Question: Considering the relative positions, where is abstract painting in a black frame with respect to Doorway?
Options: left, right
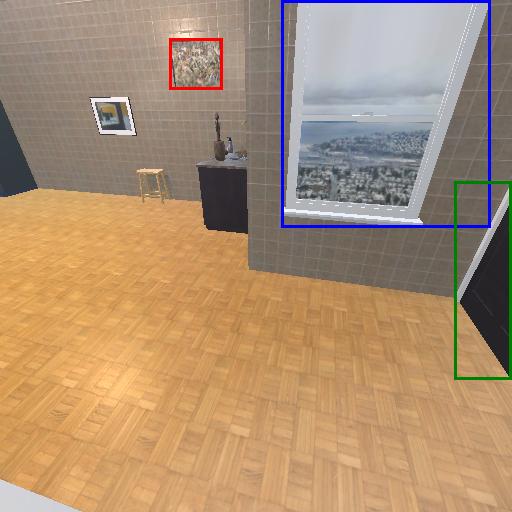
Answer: left